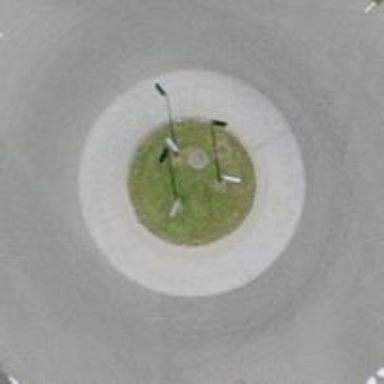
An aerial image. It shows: Asphalt service road leading to roundabout.